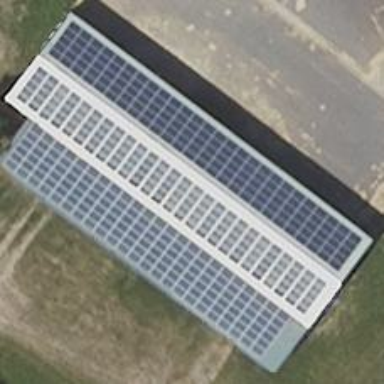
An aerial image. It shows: Solar-powered generator using photovoltaic technology. This small installation generates electricity through solar photovoltaic panels.